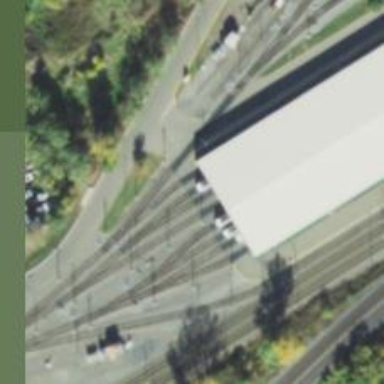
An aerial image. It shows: Light rail yard with electrified contact lines.